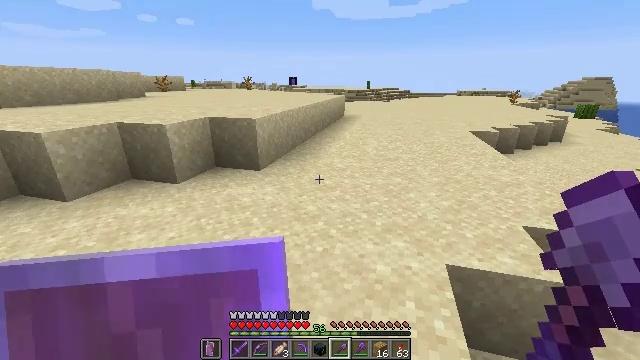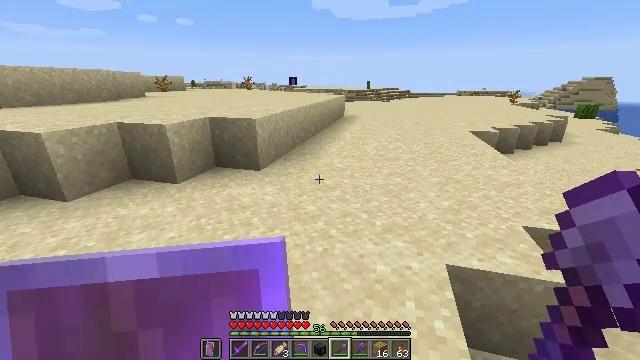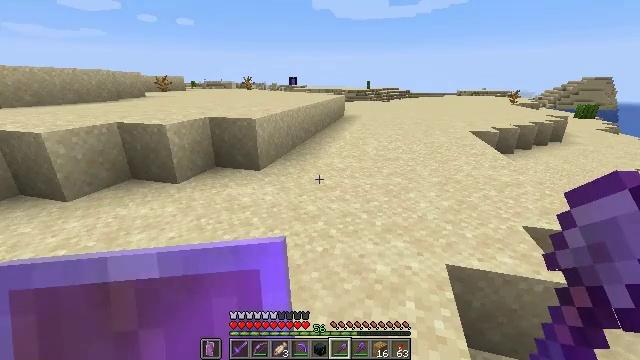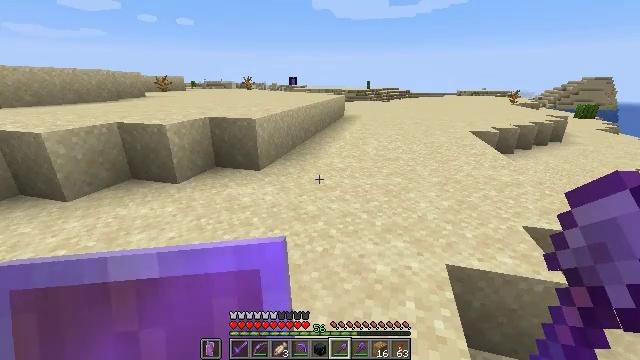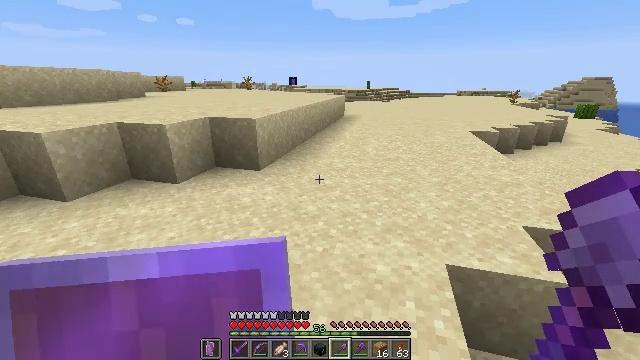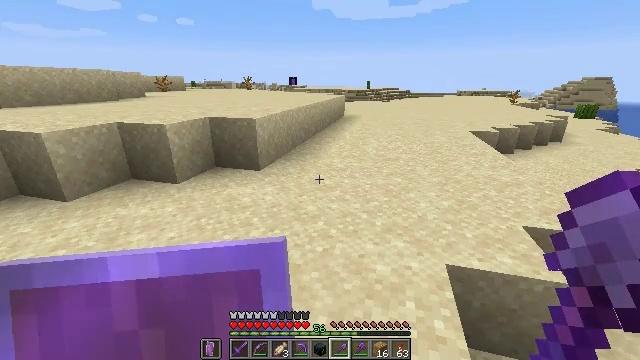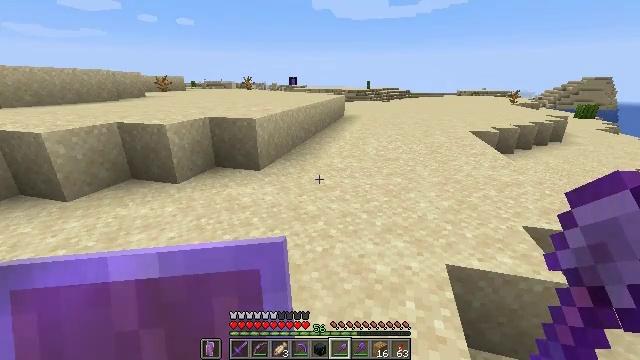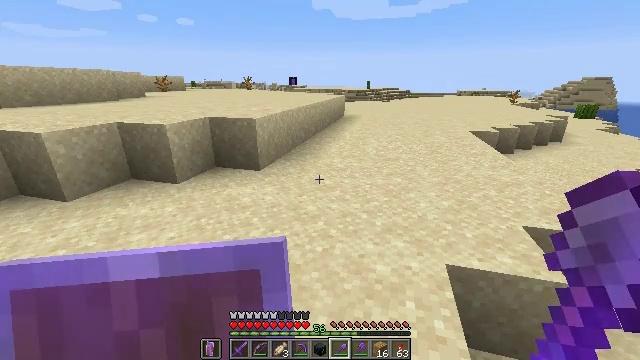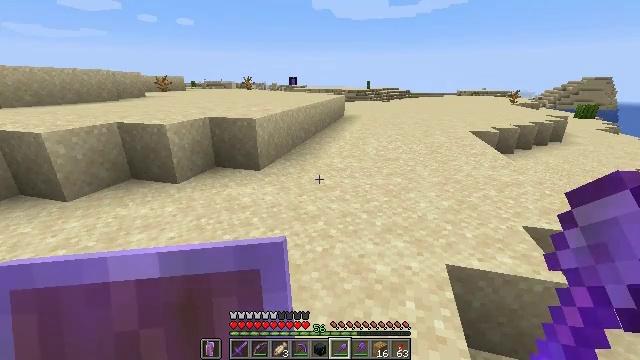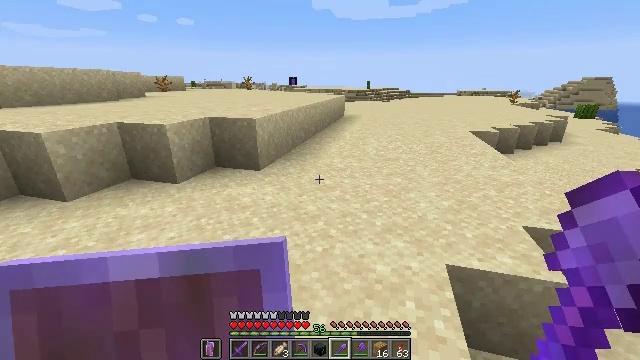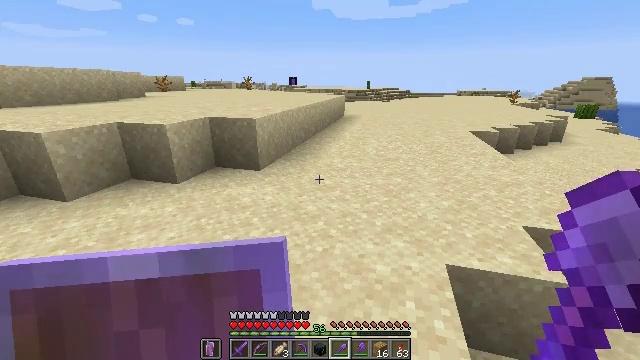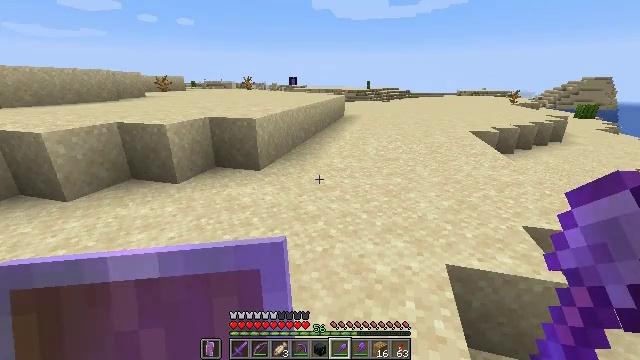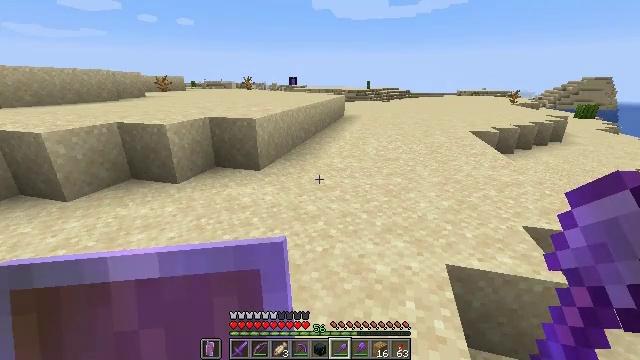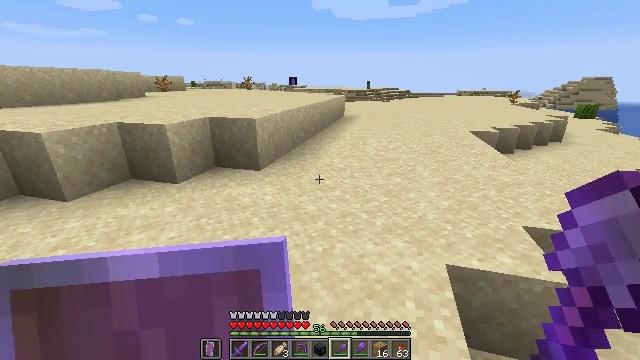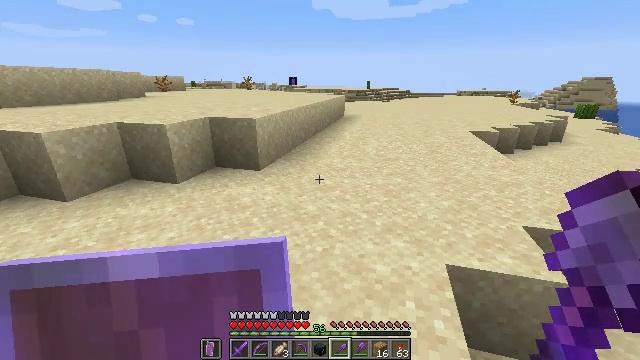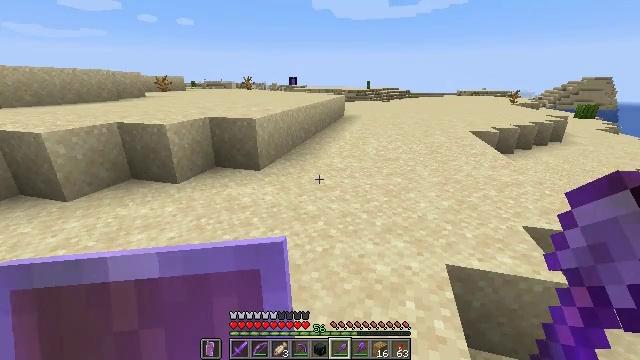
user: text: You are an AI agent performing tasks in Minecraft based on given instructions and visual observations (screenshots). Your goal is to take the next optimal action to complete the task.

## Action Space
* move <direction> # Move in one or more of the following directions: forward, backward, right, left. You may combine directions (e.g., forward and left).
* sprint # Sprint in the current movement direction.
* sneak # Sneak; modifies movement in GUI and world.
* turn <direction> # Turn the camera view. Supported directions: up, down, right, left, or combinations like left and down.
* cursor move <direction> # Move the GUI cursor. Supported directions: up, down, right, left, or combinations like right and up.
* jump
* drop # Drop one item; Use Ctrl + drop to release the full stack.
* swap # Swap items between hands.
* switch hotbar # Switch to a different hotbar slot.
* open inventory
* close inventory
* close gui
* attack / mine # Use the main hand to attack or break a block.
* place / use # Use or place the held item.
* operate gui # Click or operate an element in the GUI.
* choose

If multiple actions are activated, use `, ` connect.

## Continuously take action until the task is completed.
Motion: motion action
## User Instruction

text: Mine gravel from the ground.
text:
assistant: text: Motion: no_op
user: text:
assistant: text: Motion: no_op
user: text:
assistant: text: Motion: no_op
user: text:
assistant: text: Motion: no_op
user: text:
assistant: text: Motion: no_op
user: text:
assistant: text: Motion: no_op
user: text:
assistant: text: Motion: no_op
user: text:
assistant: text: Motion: no_op
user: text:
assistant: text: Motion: no_op
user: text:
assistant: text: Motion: no_op
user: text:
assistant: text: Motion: no_op
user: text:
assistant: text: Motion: no_op
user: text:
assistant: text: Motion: no_op
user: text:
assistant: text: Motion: no_op
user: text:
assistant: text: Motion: no_op
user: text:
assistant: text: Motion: no_op
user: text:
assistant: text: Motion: move forward
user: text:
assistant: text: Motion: move forward
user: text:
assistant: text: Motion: move forward
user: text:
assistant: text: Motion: move forward
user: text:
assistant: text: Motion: move forward
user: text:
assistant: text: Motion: move forward
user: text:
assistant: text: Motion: move forward
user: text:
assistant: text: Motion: move forward
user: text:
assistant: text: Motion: move forward
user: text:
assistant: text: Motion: move forward
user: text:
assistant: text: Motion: move forward
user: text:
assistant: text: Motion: no_op
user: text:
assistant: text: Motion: no_op
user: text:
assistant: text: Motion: no_op